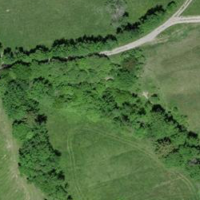
EUNIS habitat code: 52
Species observed at this site:
Neotinea ustulata